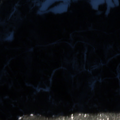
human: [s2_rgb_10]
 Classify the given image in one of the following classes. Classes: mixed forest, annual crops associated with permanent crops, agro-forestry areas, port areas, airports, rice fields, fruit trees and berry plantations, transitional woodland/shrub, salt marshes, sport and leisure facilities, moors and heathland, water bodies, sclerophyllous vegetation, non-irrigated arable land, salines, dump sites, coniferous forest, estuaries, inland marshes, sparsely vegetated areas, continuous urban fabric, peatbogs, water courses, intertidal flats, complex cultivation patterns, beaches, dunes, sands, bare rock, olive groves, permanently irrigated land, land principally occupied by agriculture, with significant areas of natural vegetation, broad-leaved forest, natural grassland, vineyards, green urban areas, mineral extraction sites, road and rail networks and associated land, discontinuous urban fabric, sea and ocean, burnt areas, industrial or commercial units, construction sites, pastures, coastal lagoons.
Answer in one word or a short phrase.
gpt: pastures, coniferous forest